Question: I'm creating a a web page scraper. I'm attempting to fill a JTable from data on the page, retrieved using XPath. I want the data for a single row put into an array.
'''
{"Name","Phone","Address","City","State","Postal Code","Link"}
'''
I retrieve the webpage into a string to be parsed. There are no
's(Sorry, I don't know the proper word for this. New lines?)

The array represents the data in a column. The way I want to do it is to make it so it retrieves the individual data row that row, then inserts it into the array, then it's placed into the JTable. Then the array is set to null, the process is repeated.
Another option which I do not want to have to deal with would be placing all of the individual cells into array lists for each column, then do a while loop. The issue with this is that a entry might return empty, which would mean the indexes might not be perfectly synced.
I'm a rather "new" programmer, with about 6 months of experience of actually doing most things on my own. I'm still working on building my methodology, however here I'm stuck.
I'm wondering what would be the best solution in this situation, there's probably a better solution that I have not thought of.
This is not a raw code problem, rather a flow problem.
It's messy, yes. However it was easy for me to crawl using Google Docs's xPath & ImportXML functions.
Here is what I would put in the cells:
'''
=importxml("http://www.yellowpages.com/[location]/[type]","//a[@class='no-tracks url ']")
'''
'''
=importxml("http://www.yellowpages.com/[location]/[type]","//span[@class='street-address']")
'''
'''
=importxml("http://www.yellowpages.com/[location]/[type]","//span[@class='business-phone phone']")
'''
I didn't do the others, however I know it's possible.
Removed the HTML example for privacy reasons, sorry.
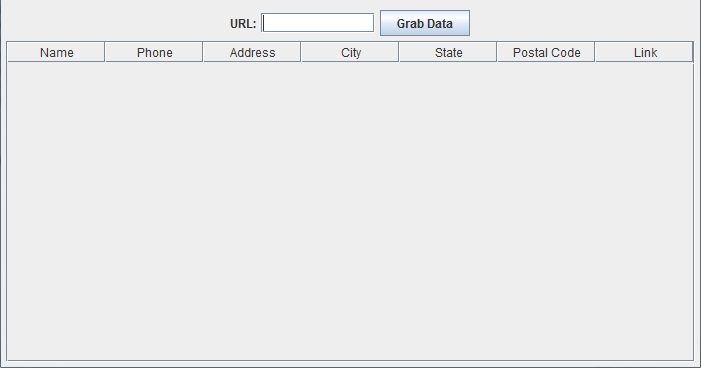
Answer: Generate an Object that best represents the data (array). Use the data from the array to construct the object and add the object to the table model...
'''
public class Data {
private String name;
private String phone;
private String address;
private String city;
private String state;
private String postalCode;
private String link;
public Data(String[] data) {
name = data[0];
phone = data[1];
address = data[2];
city = data[3];
state = data[4];
postalCode = data[5];
link= data[6];
}
public String getName() {
return name;
}
public String getPhone() {
return phone;
}
public String getAddress() {
return address;
}
public String getCity() {
return city;
}
public String getState() {
return state;
}
public String getPostalCode() {
return postalCode;
}
public String getLink() {
return link;
}
}
'''
Create a table model that is capable of taking advantage of this data object...
'''
public class MyDataTableModel extends AbstractTableModel {
private List<Data> dataList;
public MyDataTableModel() {
dataList = new ArrayList<Data>(25);
}
@Override
public int getRowCount() {
return dataList.size();
}
@Override
public int getColumnCount() {
return 7;
}
@Override
public String getColumnName(int column) {
String name = "??";
switch (column) {
case 0:
name = "Name";
break;
case 1:
name = "Phone";
break;
case 2:
name = "Address";
break;
case 3:
name = "City";
break;
case 4:
name = "State";
break;
case 5:
name = "Postal Code";
break;
case 6:
name = "Link";
break;
}
return super.getColumnName(column);
}
@Override
public Object getValueAt(int rowIndex, int columnIndex) {
Object value = null;
Data data = dataList.get(rowIndex);
switch (columnIndex) {
case 0:
value = data.getName();
break;
// Other case statements per column...
}
return value;
}
public void add(Data data) {
dataList.add(data);
int index = dataList.size() - 1;
fireTableRowsInserted(index, index);
}
}
'''
Once you have a new 'Data' object, use this models 'add' method to add it to the model.